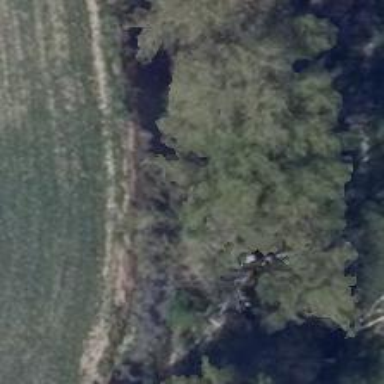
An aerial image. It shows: Row of trees in natural setting.